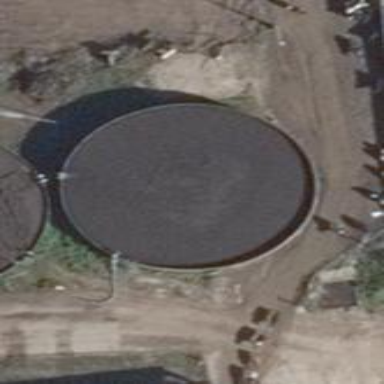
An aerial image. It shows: Storage tank that is man-made.